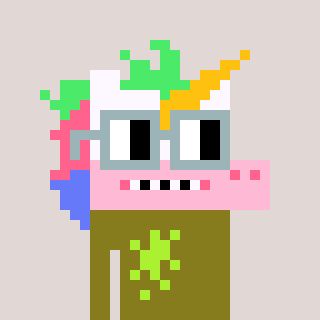
a pixel art character with square dark gray glasses, a unicorn-shaped head and a gunk-colored body on a warm background